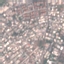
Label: Residential